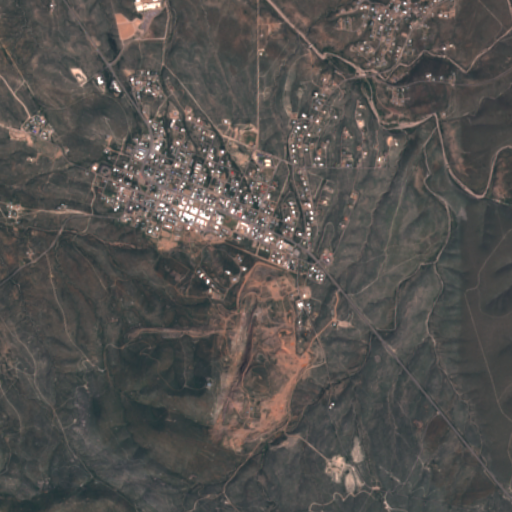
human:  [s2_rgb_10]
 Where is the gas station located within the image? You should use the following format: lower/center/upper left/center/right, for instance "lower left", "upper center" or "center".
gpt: The gas station is located in the upper left of the image.
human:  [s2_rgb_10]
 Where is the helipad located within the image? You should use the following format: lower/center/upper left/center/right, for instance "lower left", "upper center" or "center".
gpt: The helipad is located in the center of the image.
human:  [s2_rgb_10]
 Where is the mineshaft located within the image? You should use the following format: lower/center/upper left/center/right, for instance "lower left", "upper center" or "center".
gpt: The mineshaft is located in the center of the image.
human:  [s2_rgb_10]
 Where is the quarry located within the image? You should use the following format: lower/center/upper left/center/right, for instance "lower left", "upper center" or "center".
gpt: The quarry is located in the lower center of the image.
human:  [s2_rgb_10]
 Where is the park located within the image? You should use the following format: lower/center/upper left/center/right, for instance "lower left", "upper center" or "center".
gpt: There is no park in the image.